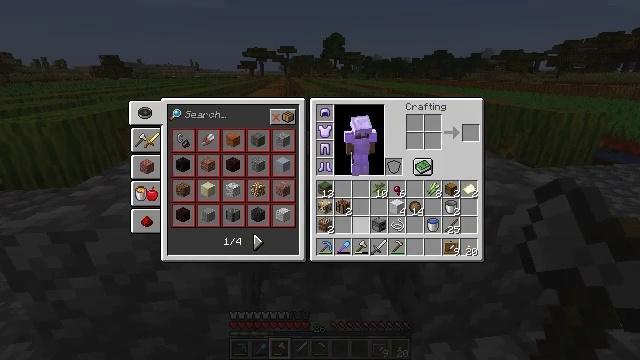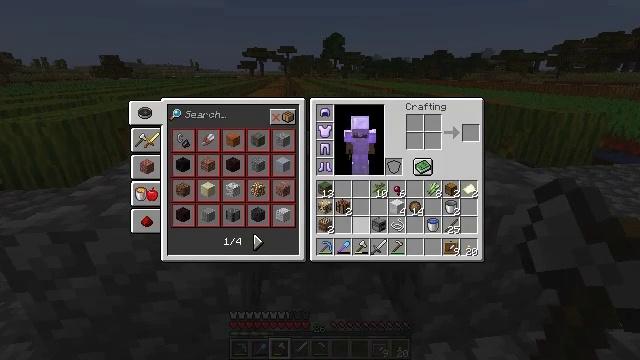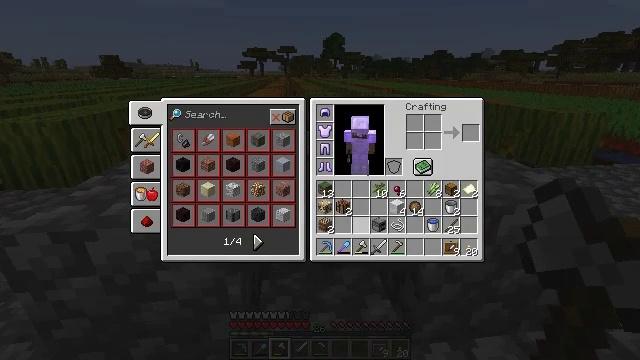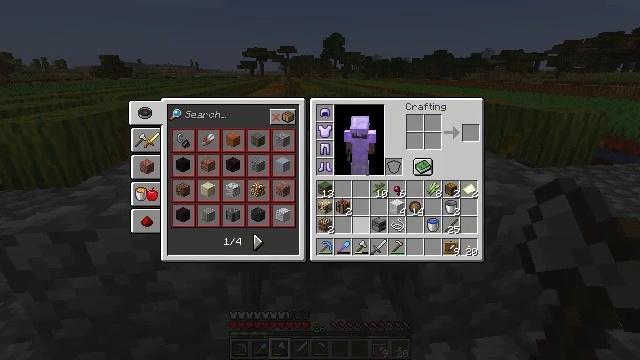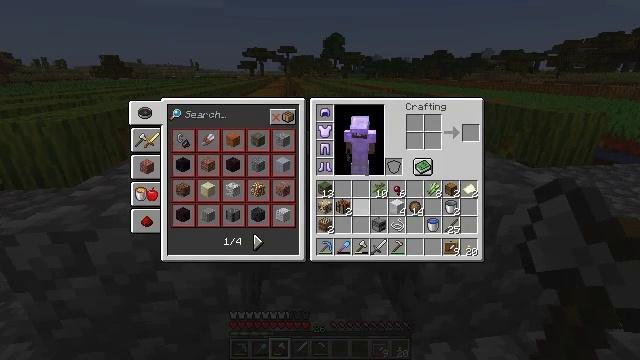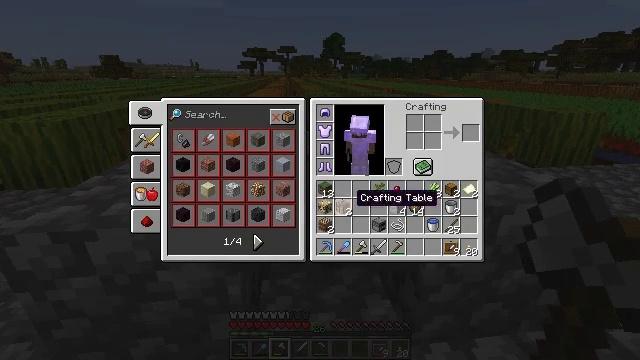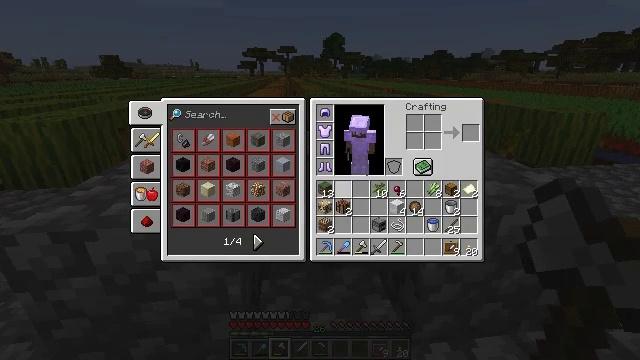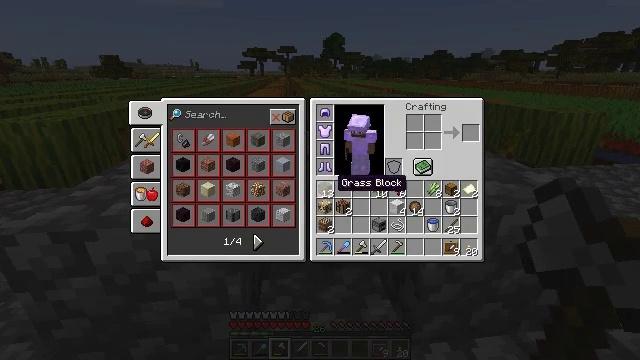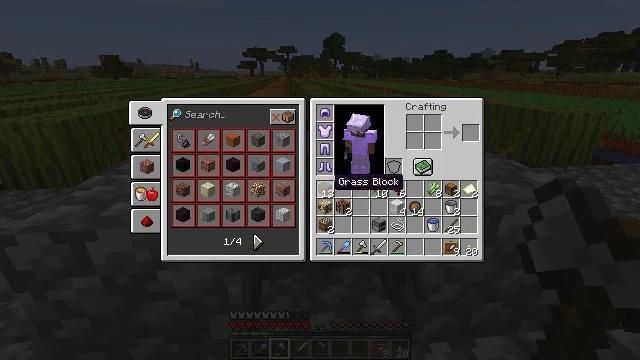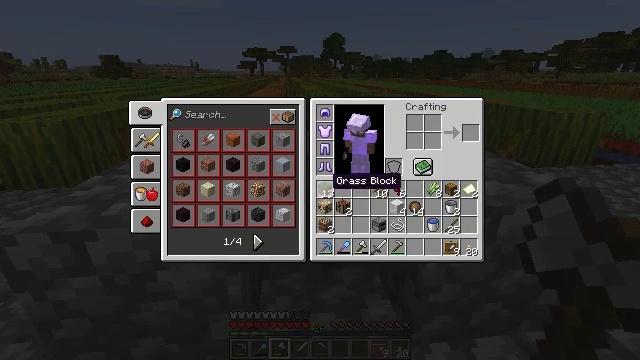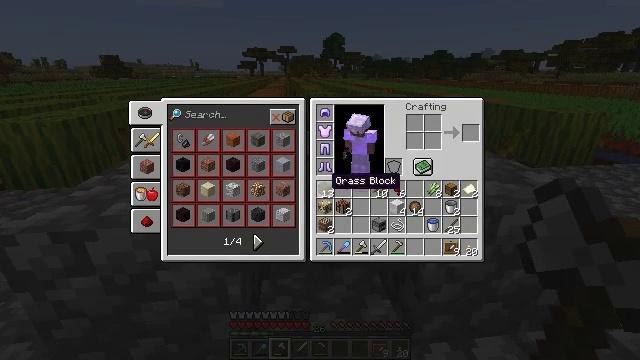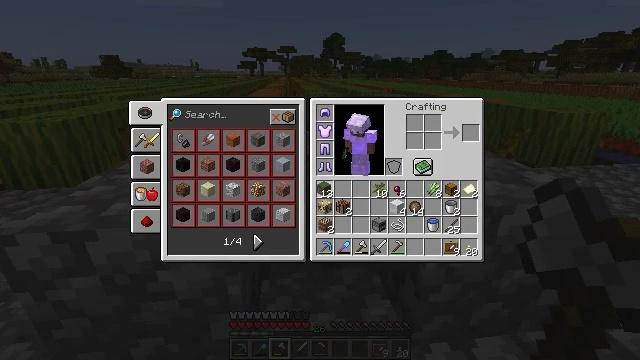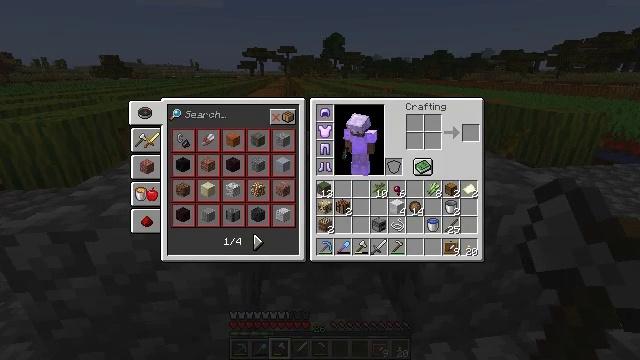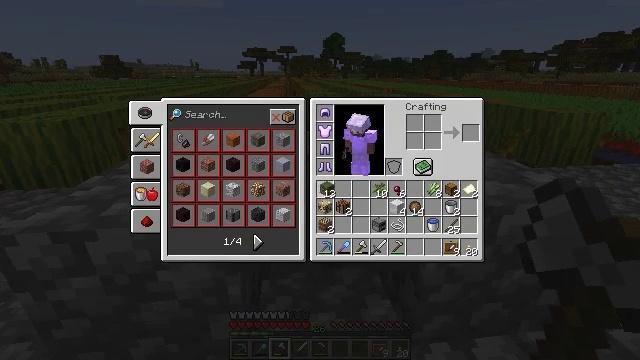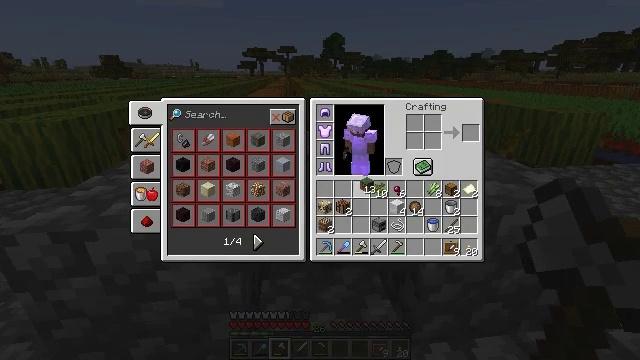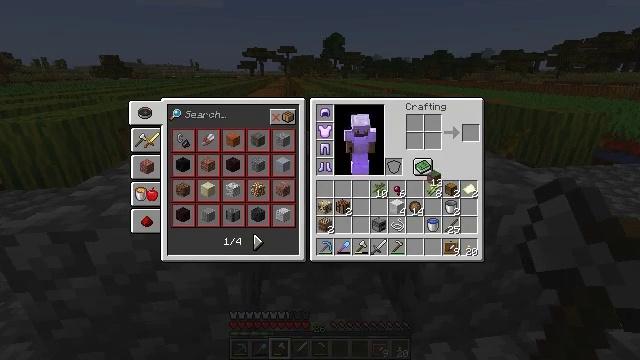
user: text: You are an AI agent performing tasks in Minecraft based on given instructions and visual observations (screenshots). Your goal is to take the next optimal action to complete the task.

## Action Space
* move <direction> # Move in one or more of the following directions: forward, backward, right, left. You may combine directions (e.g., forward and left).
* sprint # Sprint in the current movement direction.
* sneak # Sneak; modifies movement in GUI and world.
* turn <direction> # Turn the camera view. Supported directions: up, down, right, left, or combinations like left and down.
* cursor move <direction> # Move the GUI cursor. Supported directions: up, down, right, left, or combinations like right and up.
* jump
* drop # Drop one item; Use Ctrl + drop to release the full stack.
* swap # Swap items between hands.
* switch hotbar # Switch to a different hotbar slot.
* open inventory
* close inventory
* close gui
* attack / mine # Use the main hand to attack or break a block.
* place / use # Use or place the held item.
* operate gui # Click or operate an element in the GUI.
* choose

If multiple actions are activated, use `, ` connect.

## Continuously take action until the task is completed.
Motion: motion action
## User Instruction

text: Drop a grass block.
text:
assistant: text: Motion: no_op
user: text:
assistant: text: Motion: no_op
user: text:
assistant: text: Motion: no_op
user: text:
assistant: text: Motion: cursor move up
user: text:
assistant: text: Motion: cursor move up
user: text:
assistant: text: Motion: cursor move left and up
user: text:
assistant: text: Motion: cursor move left
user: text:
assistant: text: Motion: no_op
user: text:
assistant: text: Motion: no_op
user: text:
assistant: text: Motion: no_op
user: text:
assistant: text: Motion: operate gui
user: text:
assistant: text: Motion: operate gui
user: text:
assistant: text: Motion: operate gui
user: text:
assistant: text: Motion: cursor move right
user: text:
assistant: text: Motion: cursor move right and up
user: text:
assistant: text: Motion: cursor move right
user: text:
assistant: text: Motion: cursor move right
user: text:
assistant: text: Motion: operate gui
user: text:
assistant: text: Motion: operate gui
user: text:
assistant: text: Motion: operate gui
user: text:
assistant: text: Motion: no_op
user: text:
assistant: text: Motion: no_op
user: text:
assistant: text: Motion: no_op
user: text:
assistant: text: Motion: no_op
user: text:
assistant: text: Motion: no_op
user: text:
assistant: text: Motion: no_op